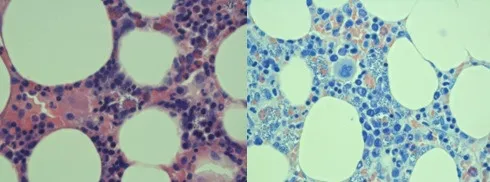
Bone marrow H&E stain versus bone marrow long giemsa stain x60.
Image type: pathology (h&e)